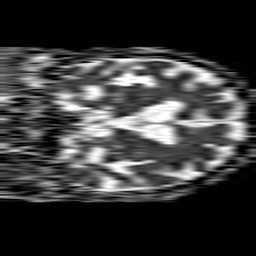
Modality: ADC
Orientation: coronal
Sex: female
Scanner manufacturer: philips
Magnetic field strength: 1.5 T
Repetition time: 4.6 s
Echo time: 0.08631 s